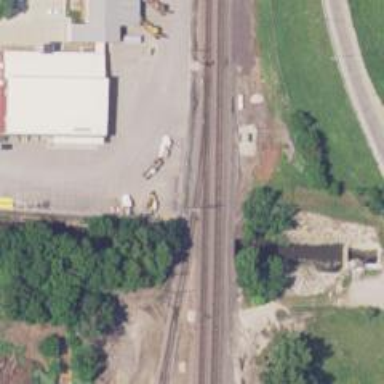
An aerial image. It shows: Railway spur junction.